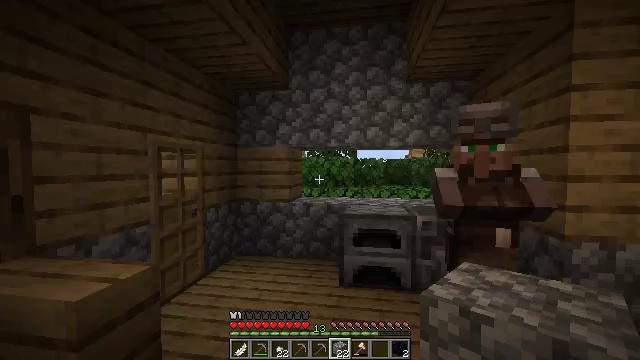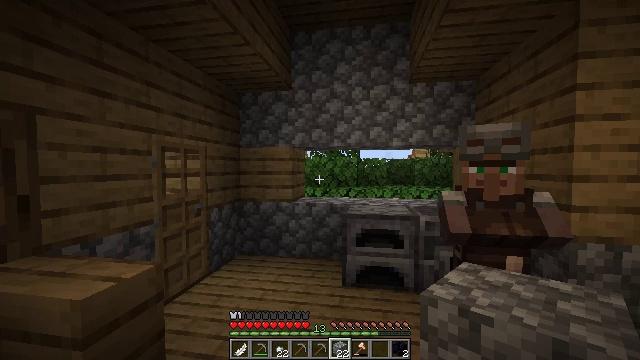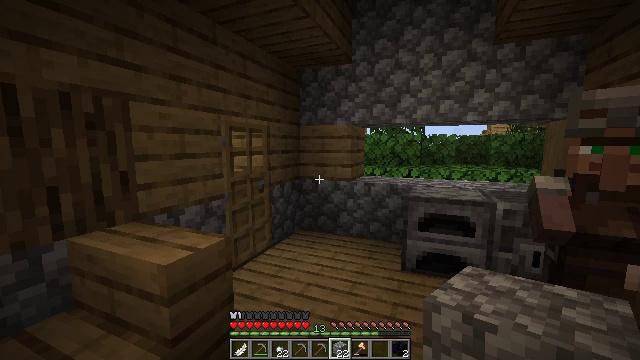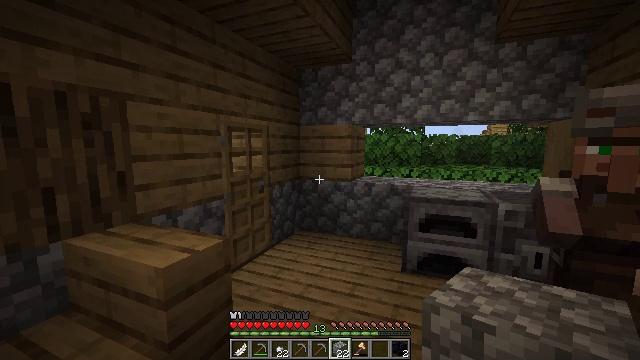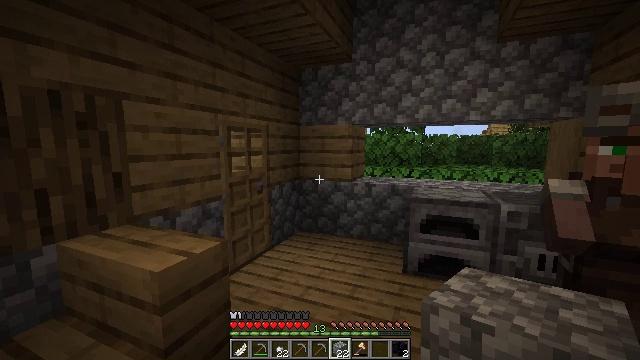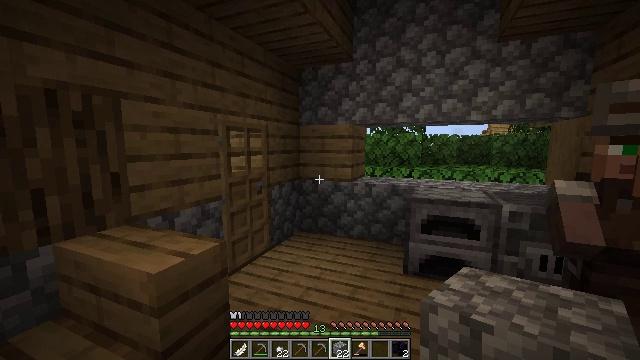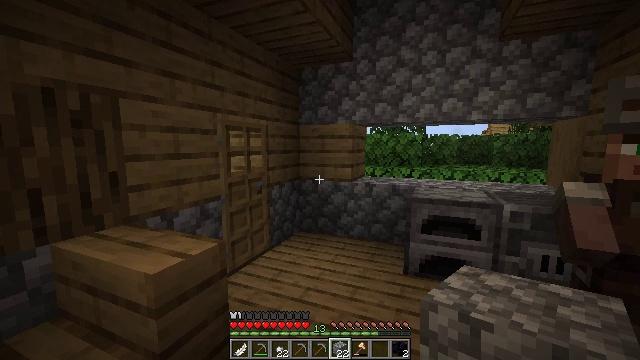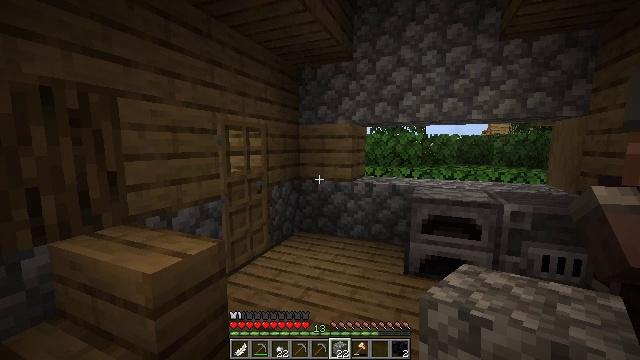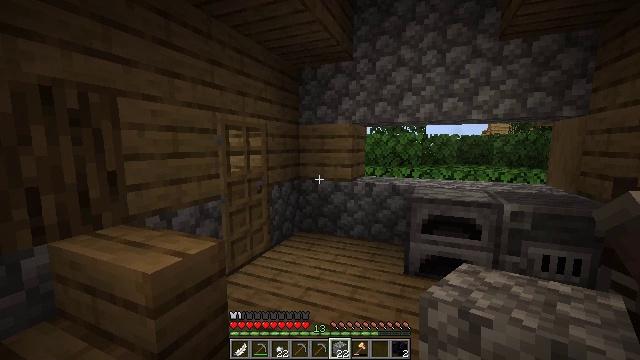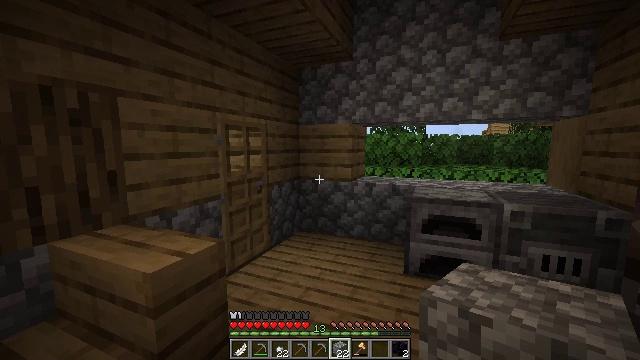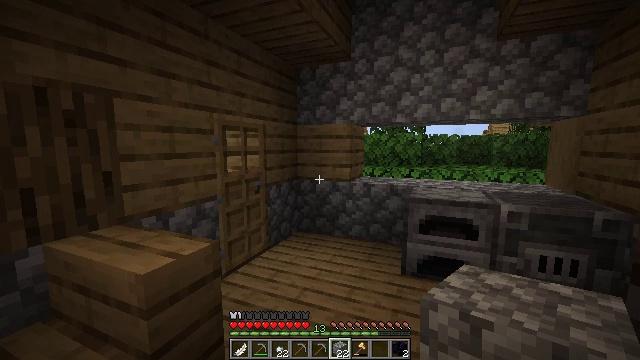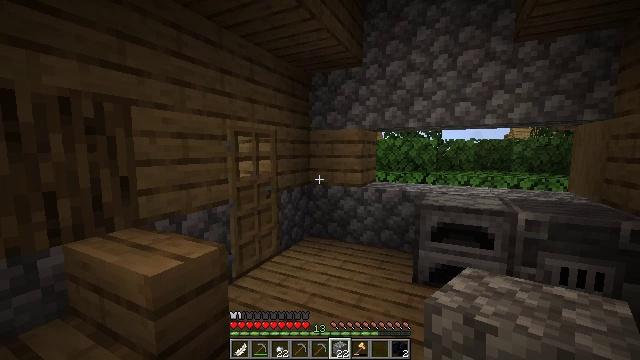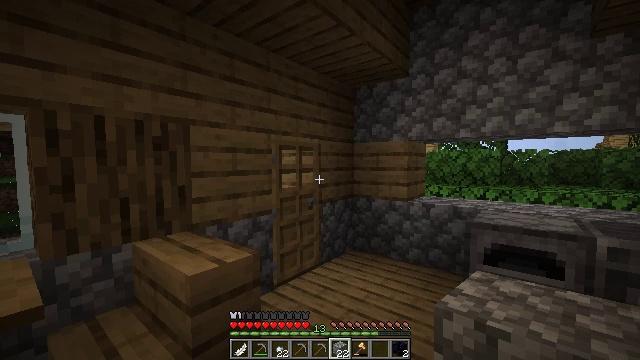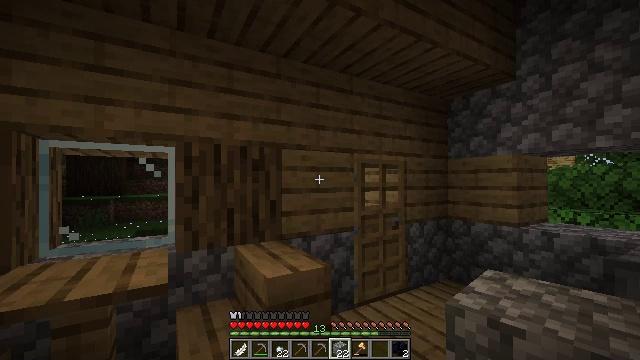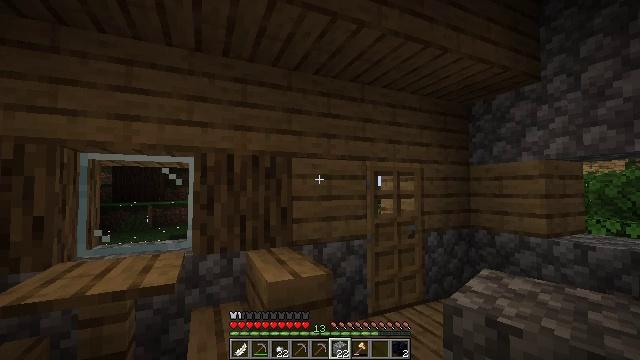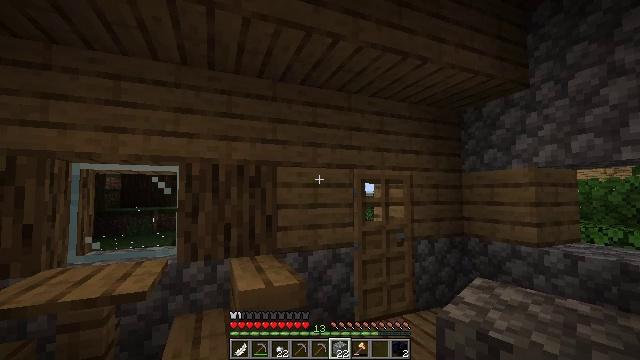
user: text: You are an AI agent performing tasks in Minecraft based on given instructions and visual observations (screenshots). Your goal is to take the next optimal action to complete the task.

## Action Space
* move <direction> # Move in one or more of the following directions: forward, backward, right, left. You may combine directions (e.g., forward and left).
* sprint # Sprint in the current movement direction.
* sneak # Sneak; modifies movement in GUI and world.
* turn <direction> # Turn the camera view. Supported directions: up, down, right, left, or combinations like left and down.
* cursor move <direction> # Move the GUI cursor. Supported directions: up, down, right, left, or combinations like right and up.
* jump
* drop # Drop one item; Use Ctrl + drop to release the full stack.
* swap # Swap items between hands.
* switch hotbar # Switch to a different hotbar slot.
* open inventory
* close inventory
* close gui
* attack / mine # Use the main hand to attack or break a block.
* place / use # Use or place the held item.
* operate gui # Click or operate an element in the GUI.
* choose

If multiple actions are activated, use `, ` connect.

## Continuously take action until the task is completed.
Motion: motion action
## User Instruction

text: Mine the oak log.
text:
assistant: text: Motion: no_op
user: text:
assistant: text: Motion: move forward, turn left and down
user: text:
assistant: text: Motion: no_op
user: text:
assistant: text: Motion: no_op
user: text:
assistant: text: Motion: no_op
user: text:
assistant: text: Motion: no_op
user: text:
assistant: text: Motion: no_op
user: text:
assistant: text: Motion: no_op
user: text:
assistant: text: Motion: no_op
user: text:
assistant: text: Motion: move right
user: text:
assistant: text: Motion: move right, turn left and up
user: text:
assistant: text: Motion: move right, turn left and up
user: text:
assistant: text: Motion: move right, turn left and up
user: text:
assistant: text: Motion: move right, turn left and up
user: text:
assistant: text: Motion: move right, turn left and up
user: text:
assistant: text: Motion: turn left and up
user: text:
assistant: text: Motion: turn left and up
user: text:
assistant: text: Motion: no_op
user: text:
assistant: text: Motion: no_op
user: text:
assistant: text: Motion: no_op
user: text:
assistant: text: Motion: no_op
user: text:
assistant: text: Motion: turn right
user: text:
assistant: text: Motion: no_op
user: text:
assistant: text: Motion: no_op
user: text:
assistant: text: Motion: no_op
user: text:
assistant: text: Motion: no_op
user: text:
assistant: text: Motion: turn right
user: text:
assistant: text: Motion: turn right and down
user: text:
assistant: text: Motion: turn right
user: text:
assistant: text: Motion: turn right